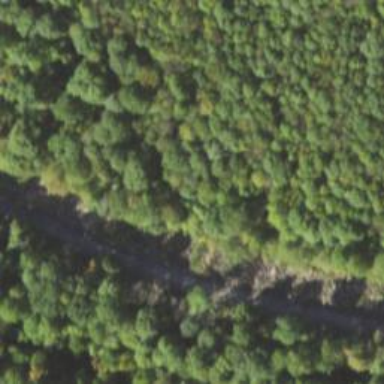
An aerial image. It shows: Abandoned railway service road.